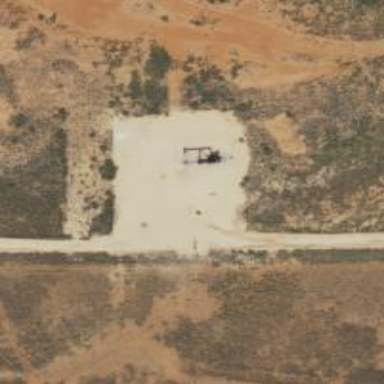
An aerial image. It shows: Petroleum well.